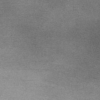
Label: dusty